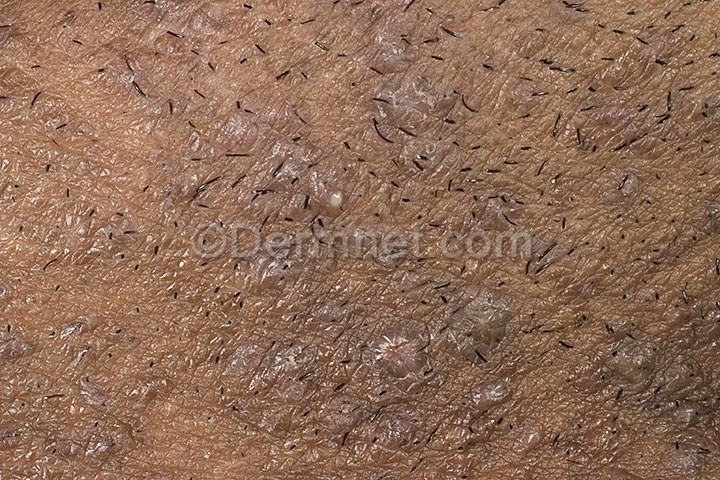
Disease: Cellulitis Impetigo and other Bacterial Infections